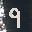
Label: 9